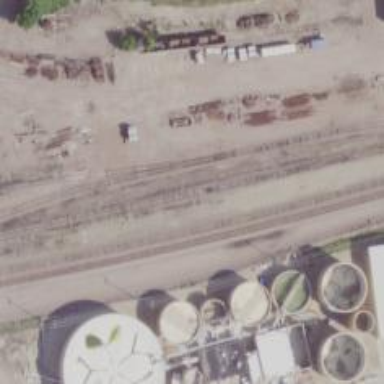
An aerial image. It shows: Rail spur service.